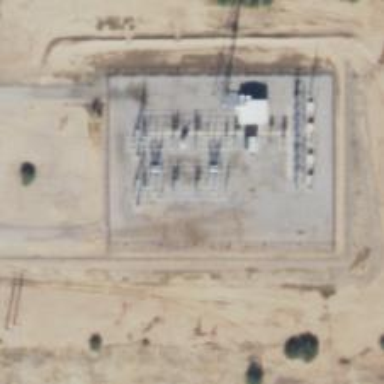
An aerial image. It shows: Switch used for power control.